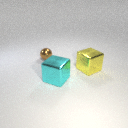
large cyan metal cube to the right of small brown metal sphere